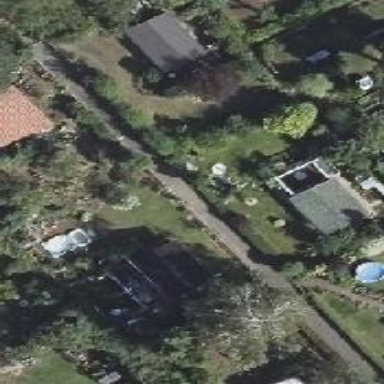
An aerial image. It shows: Plot within allotments.